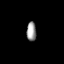
Tissue: prostate
Cell type: T cells
Senescence score: 0.7368
Nuclear area (px): 181
Mean DAPI intensity: 153.768